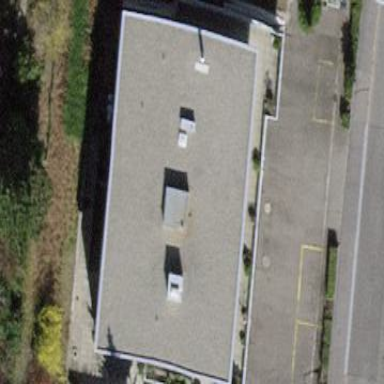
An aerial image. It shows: Flat-roofed building.